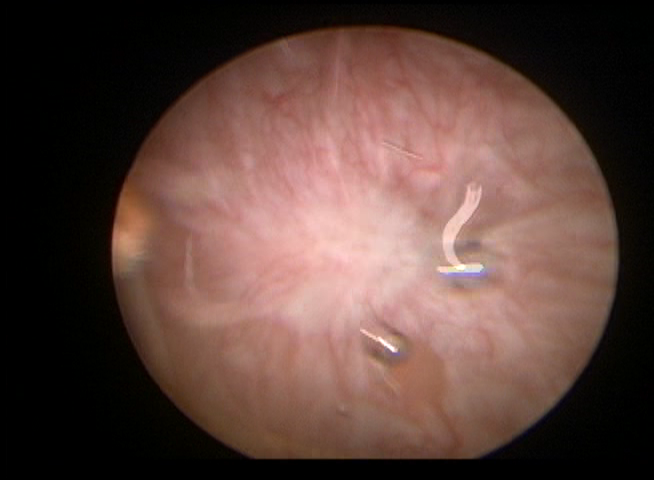
Modality: WLC
Class: Malignant
Subclass: LowGradePapillary
Lesion: L1
Stage: Ta
Morphology: Papillary
Bladder cancer association: Yes
Annotated structures: Tumor